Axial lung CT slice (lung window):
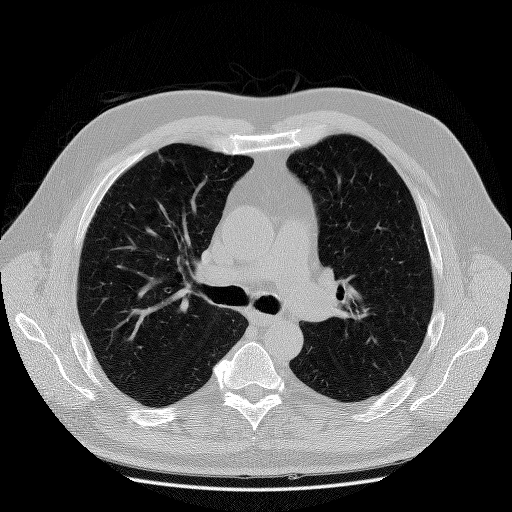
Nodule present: no